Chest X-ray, AP view. Patient: 44 years old, sex M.
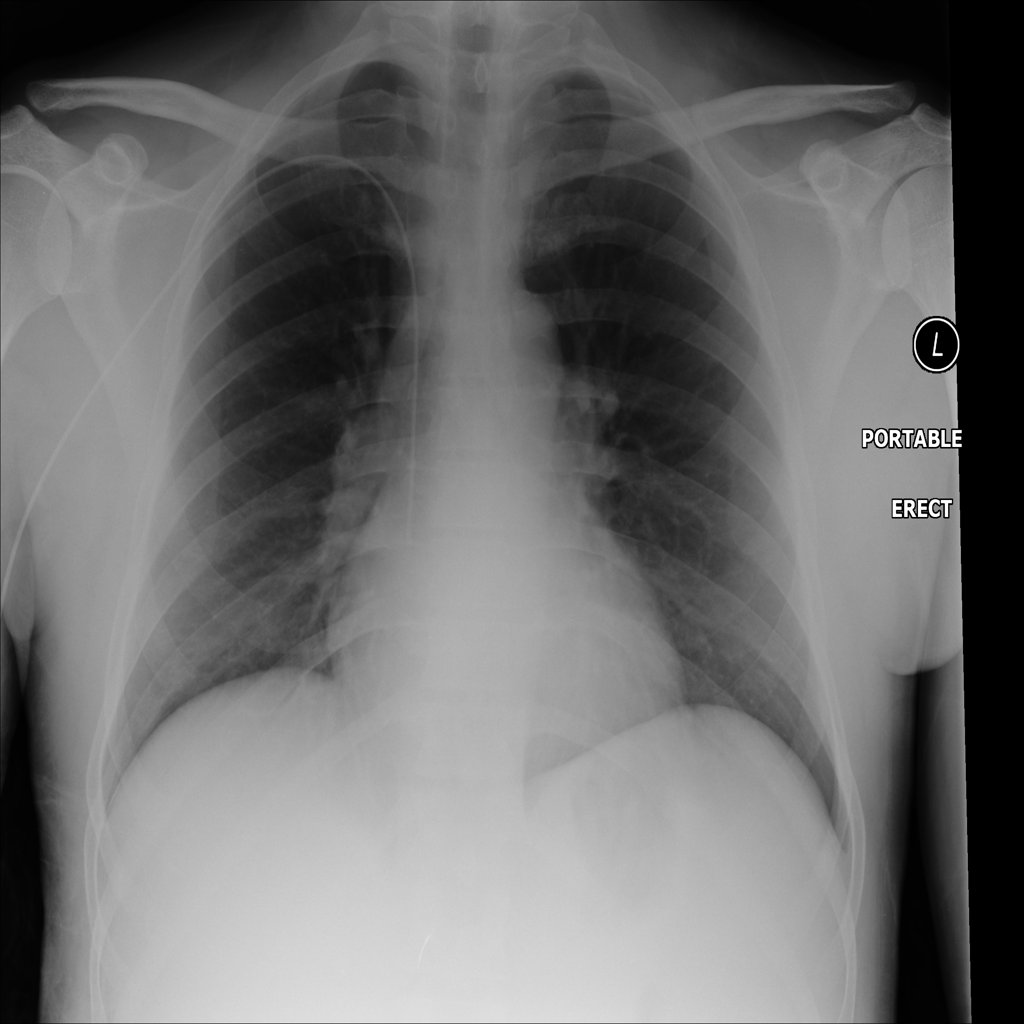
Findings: No Finding